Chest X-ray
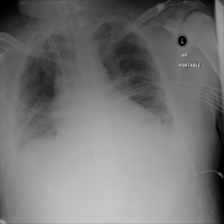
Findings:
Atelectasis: negative
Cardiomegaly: negative
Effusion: negative
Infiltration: negative
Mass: negative
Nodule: negative
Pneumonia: negative
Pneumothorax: negative
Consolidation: negative
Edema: negative
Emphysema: negative
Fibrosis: negative
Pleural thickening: negative
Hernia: negative